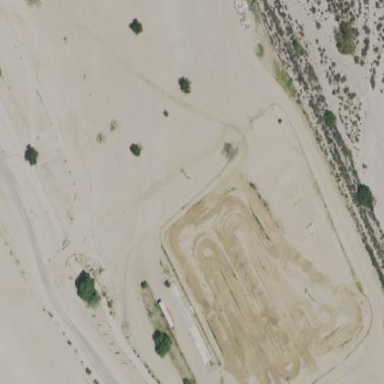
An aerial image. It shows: Dirt raceway for motor sports.